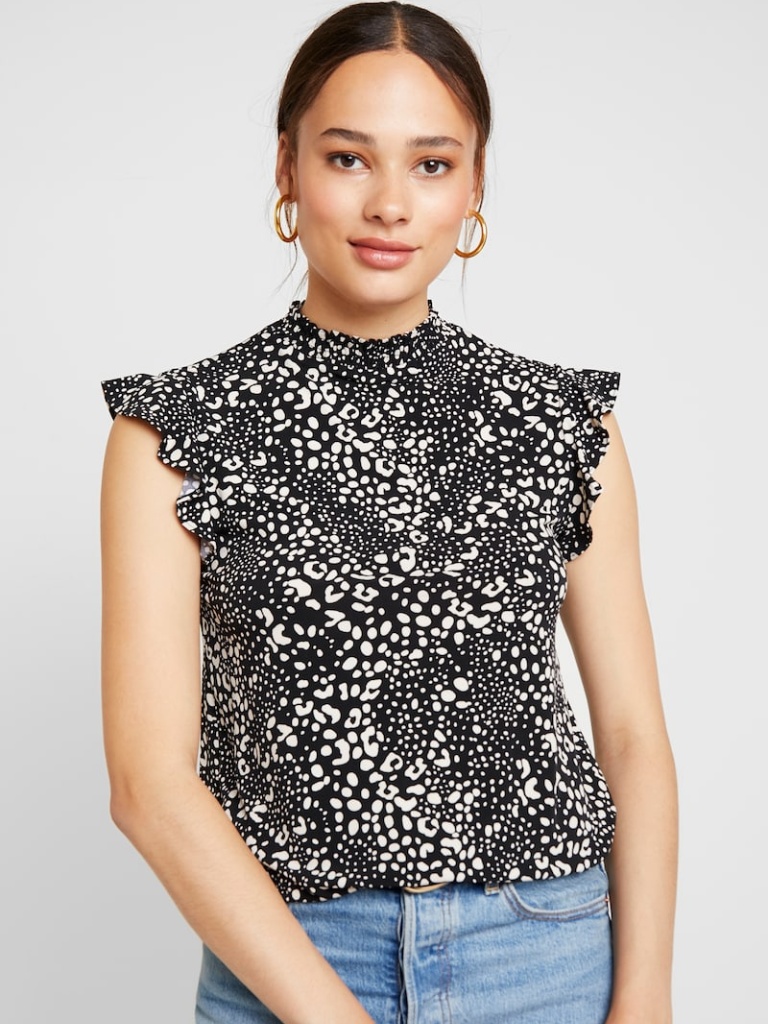
cotton relaxed sleeveless hip length Untucked high blouse